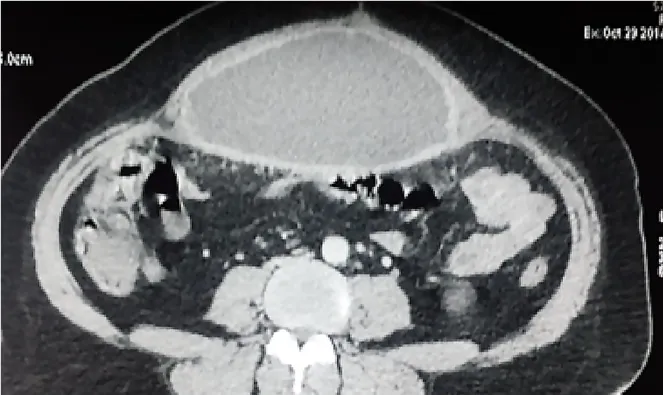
Massive seroma under intraperitoneal mesh.
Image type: radiology (ct)